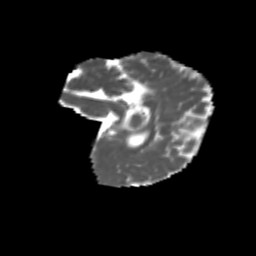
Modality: MD
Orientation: sagittal
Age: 6
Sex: male
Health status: healthy